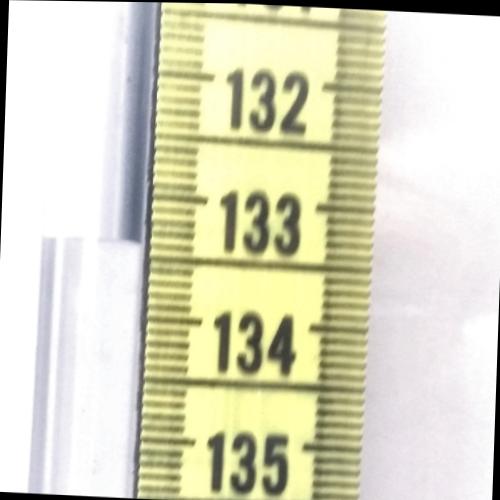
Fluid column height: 133.4 cm